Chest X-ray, PA view. Patient: 72 years old, sex M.
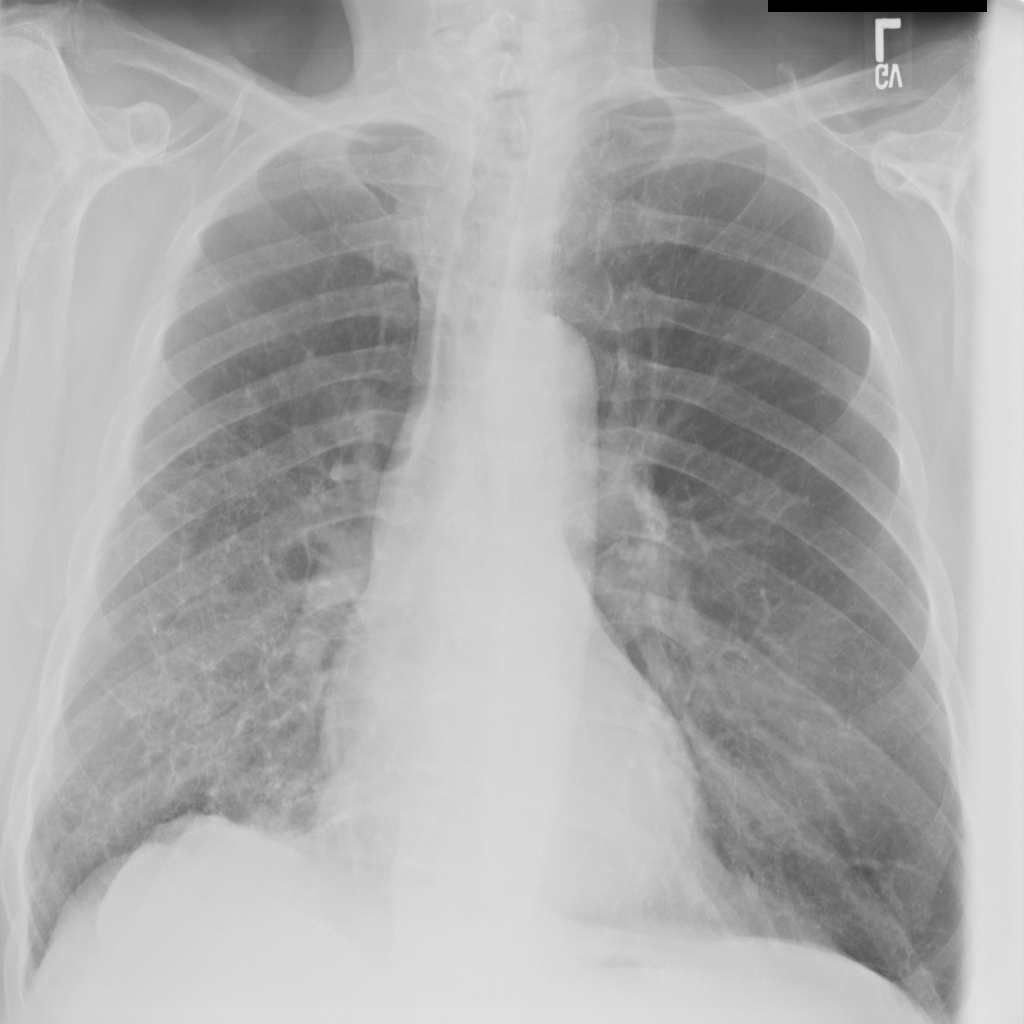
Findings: No Finding